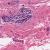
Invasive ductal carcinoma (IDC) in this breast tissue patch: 0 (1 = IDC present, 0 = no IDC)